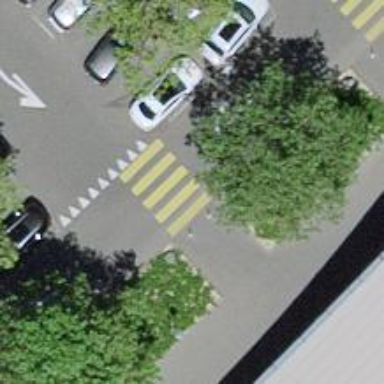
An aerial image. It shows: Marked crossing on the road.